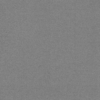
Label: dusty